Question: Ok I have a table called DVD_Information and I have a column in the table called Category.
I wish to populate the drop down but due to the table sometimes having more data in the column next to Category the drop down has some blank spaces.
I know it is possible to prevent this as I have had it before but I cant seem to get it to work., any idea's?
'''
SELECT [Category] FROM [DVD_Infomation]
'''

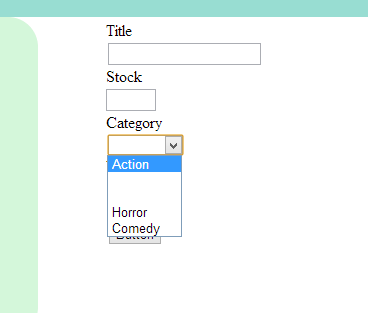
Answer: 'SELECT DISTINCT Category FROM DVD_Information'
<URL>